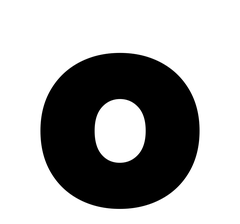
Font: Poppins-ExtraBold